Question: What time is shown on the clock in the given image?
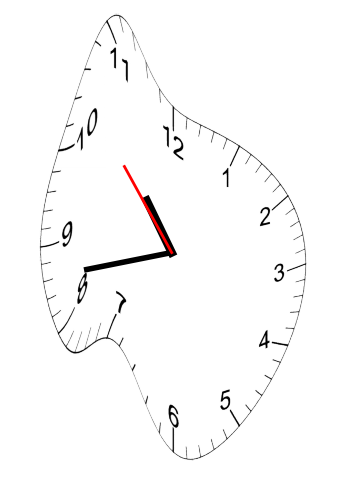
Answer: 10:42:53